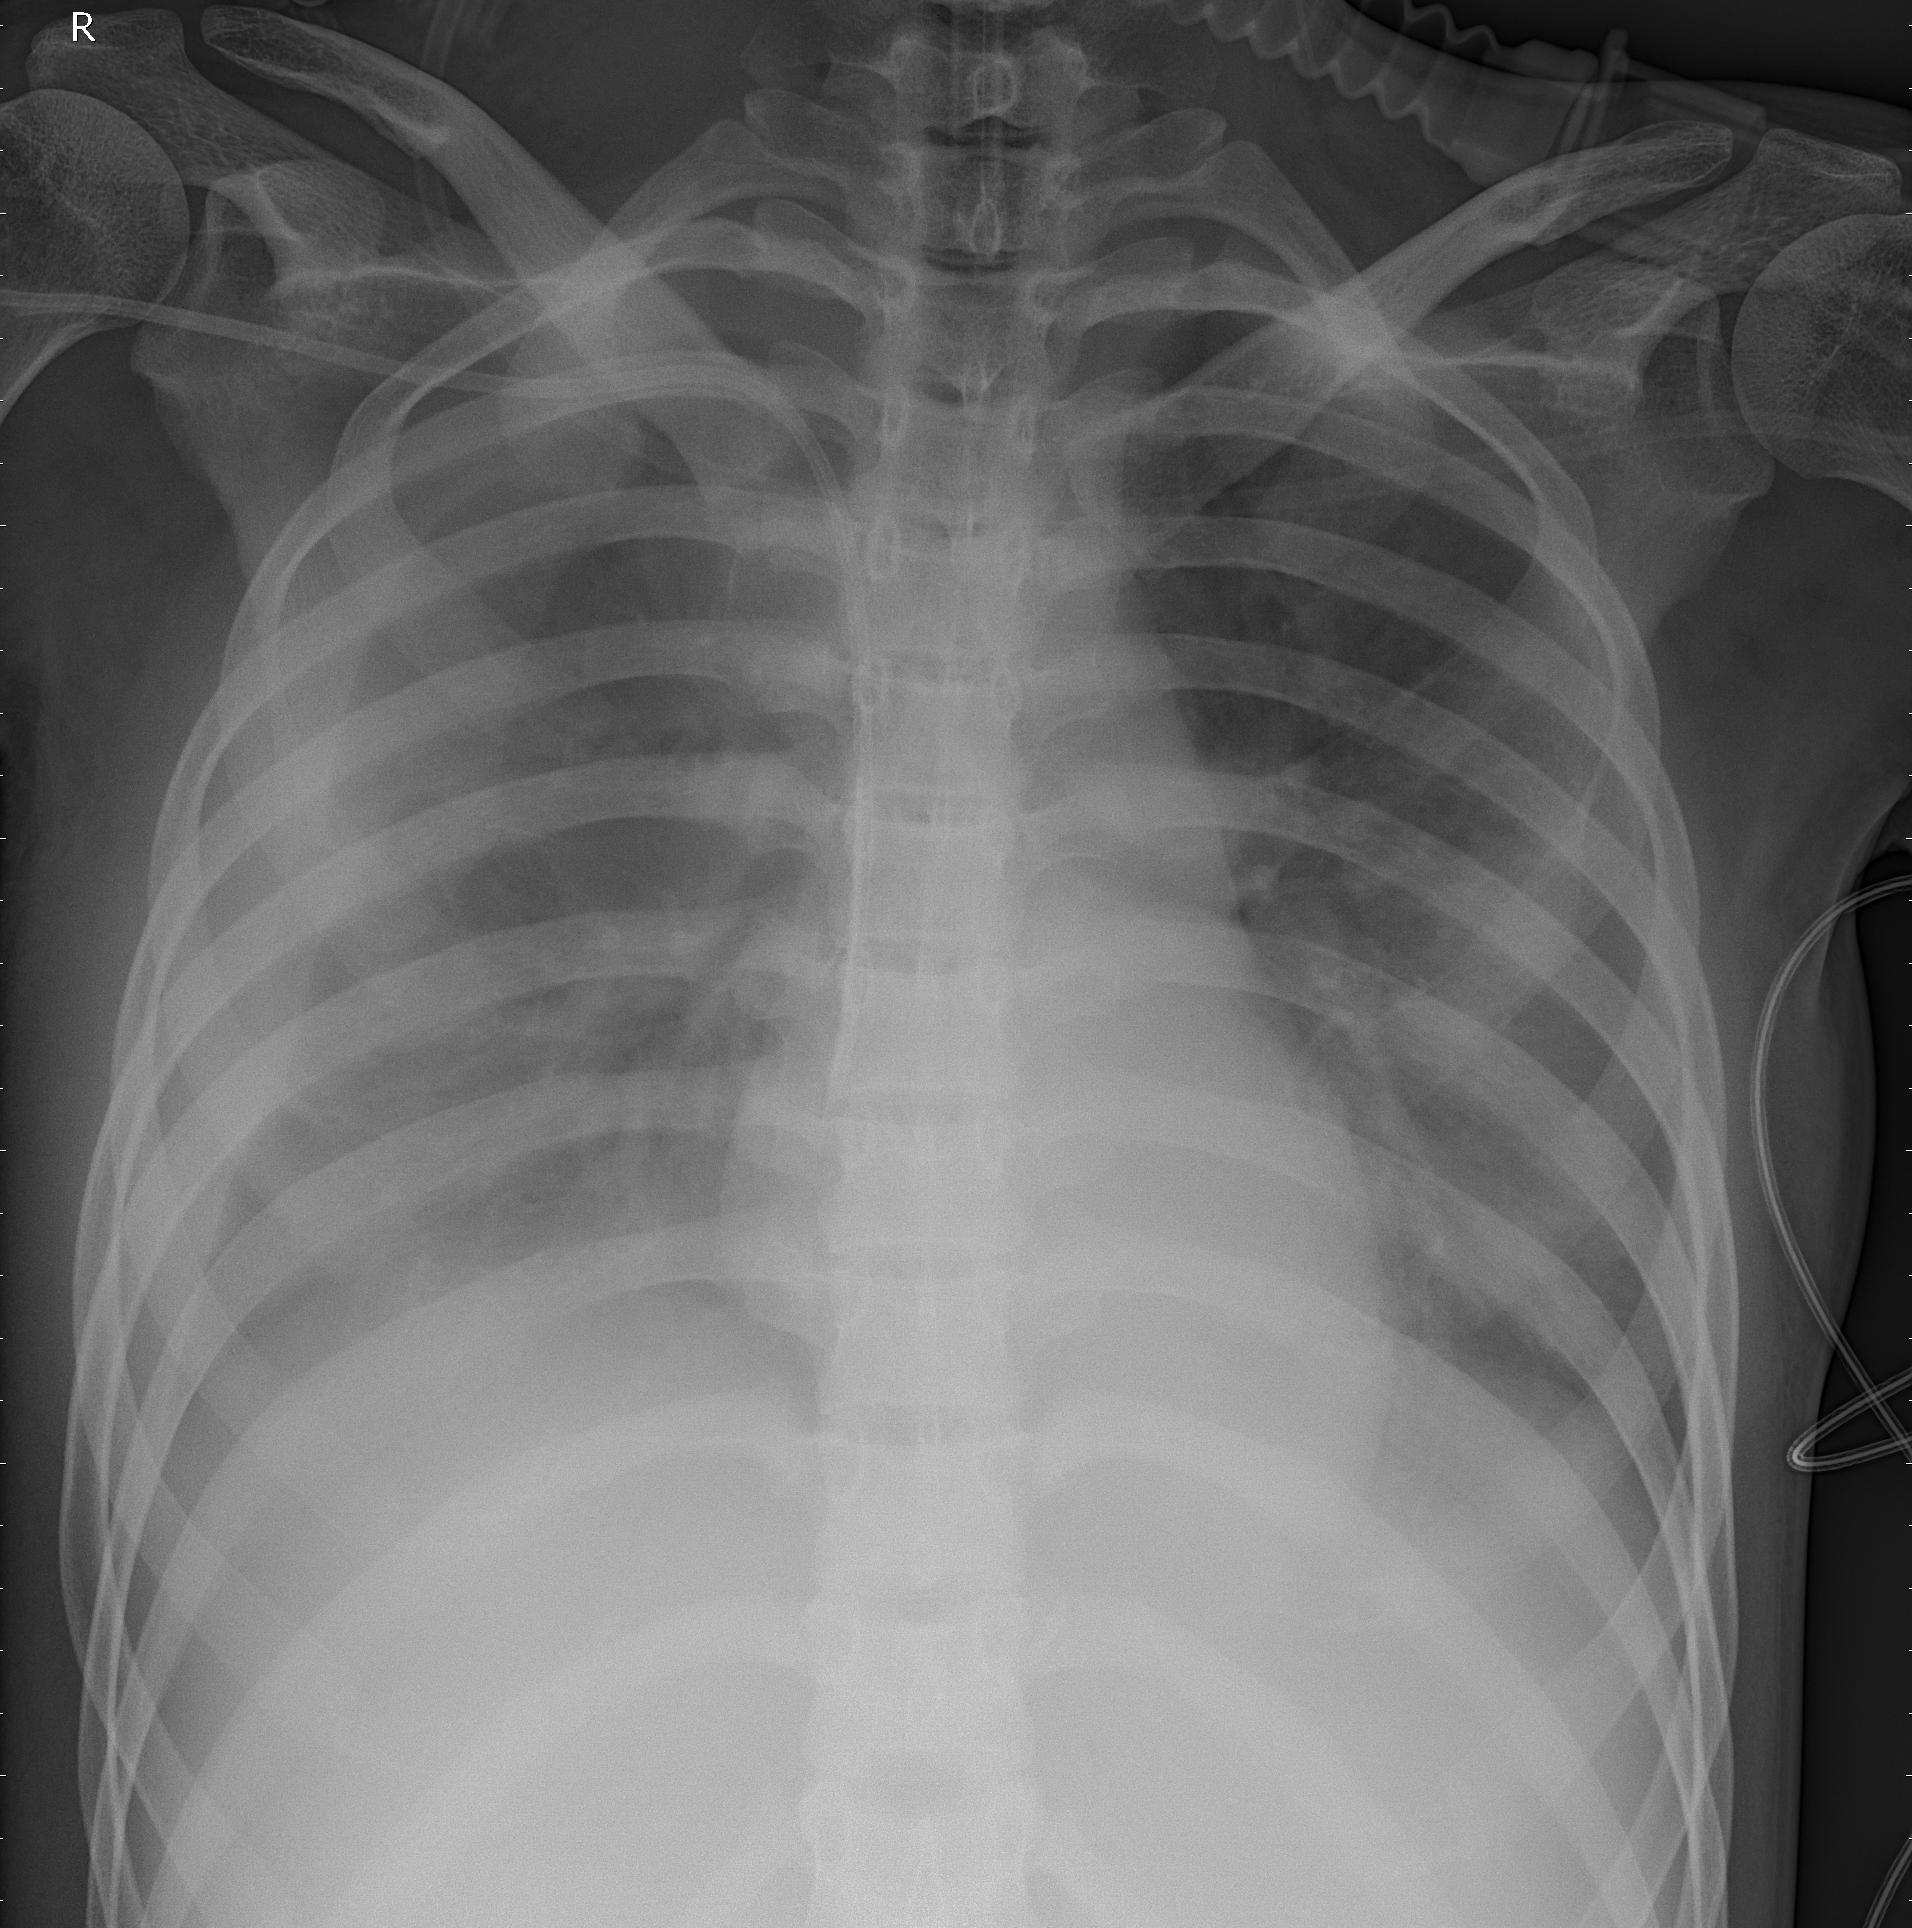
Diagnosis: PNEUMONIA